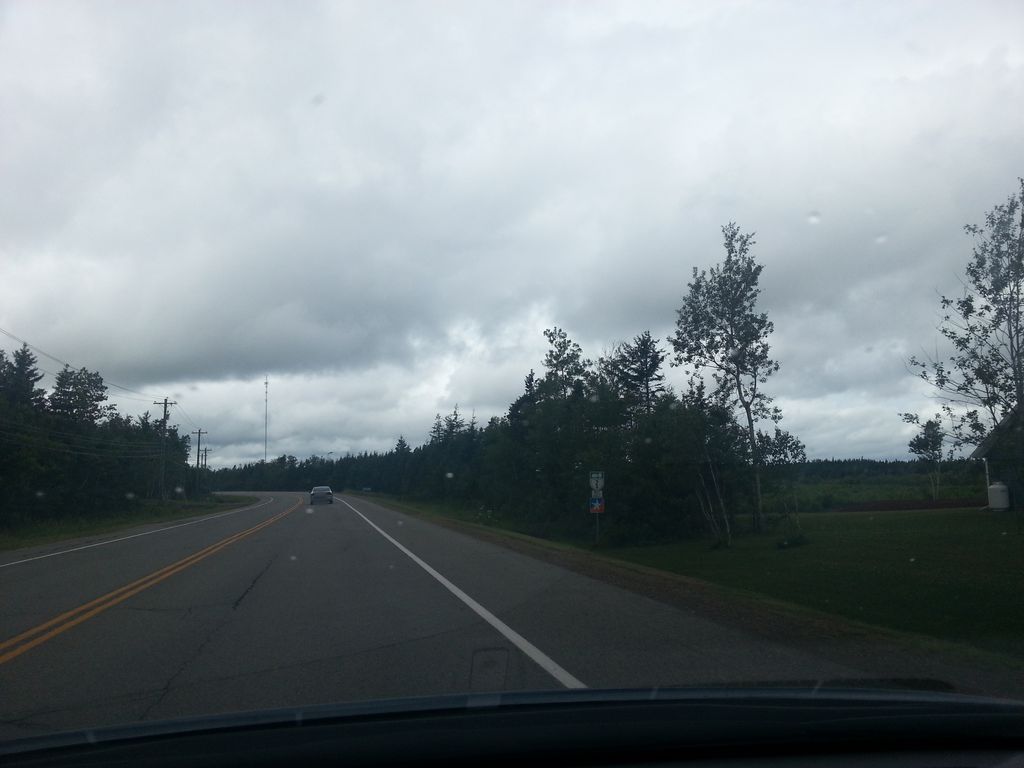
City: charlottetown